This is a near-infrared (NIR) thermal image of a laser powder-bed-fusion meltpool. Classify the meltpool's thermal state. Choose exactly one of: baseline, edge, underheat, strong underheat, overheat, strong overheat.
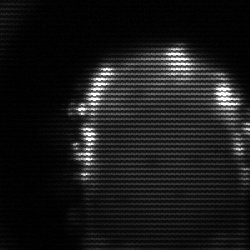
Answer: baseline